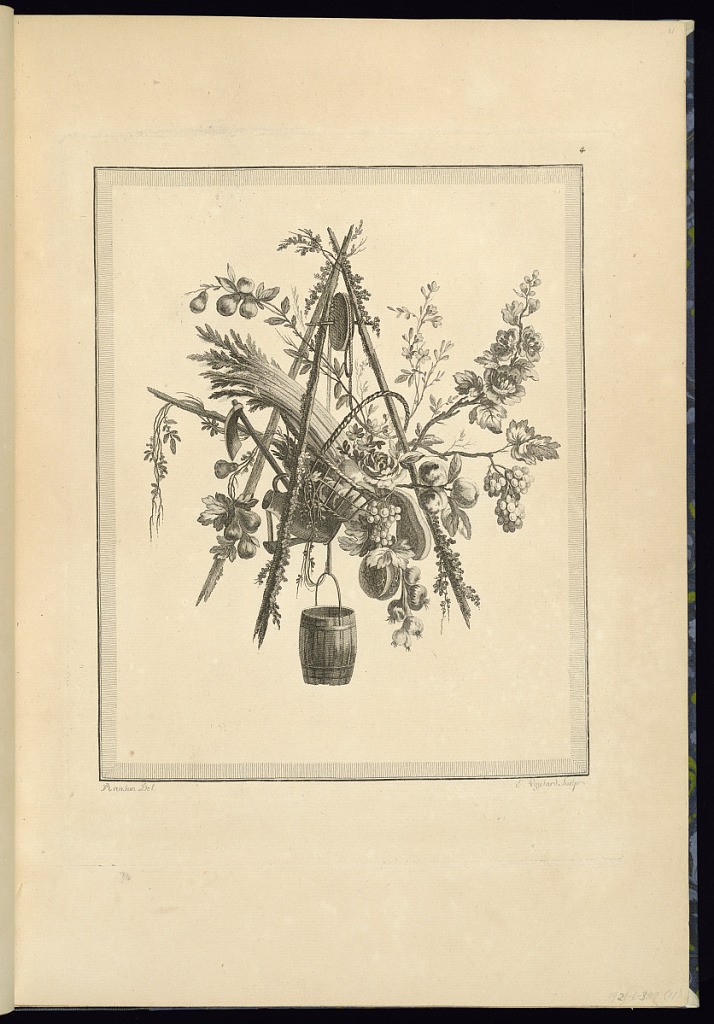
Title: Trophy Design
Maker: Pierre Ranson, French, 1736–1786
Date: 1778
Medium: Etching on laid paper
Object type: Print
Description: Trophy ornament design incorporating flowers, foliate branches, fruit, vegetables, basket, wheat, watering jug, and a well pulley and bucket. The plate is numbered and signed.